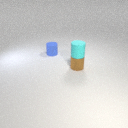
small brown metal cylinder below small cyan rubber cylinder